Question: What is the value of the measurement in the image?
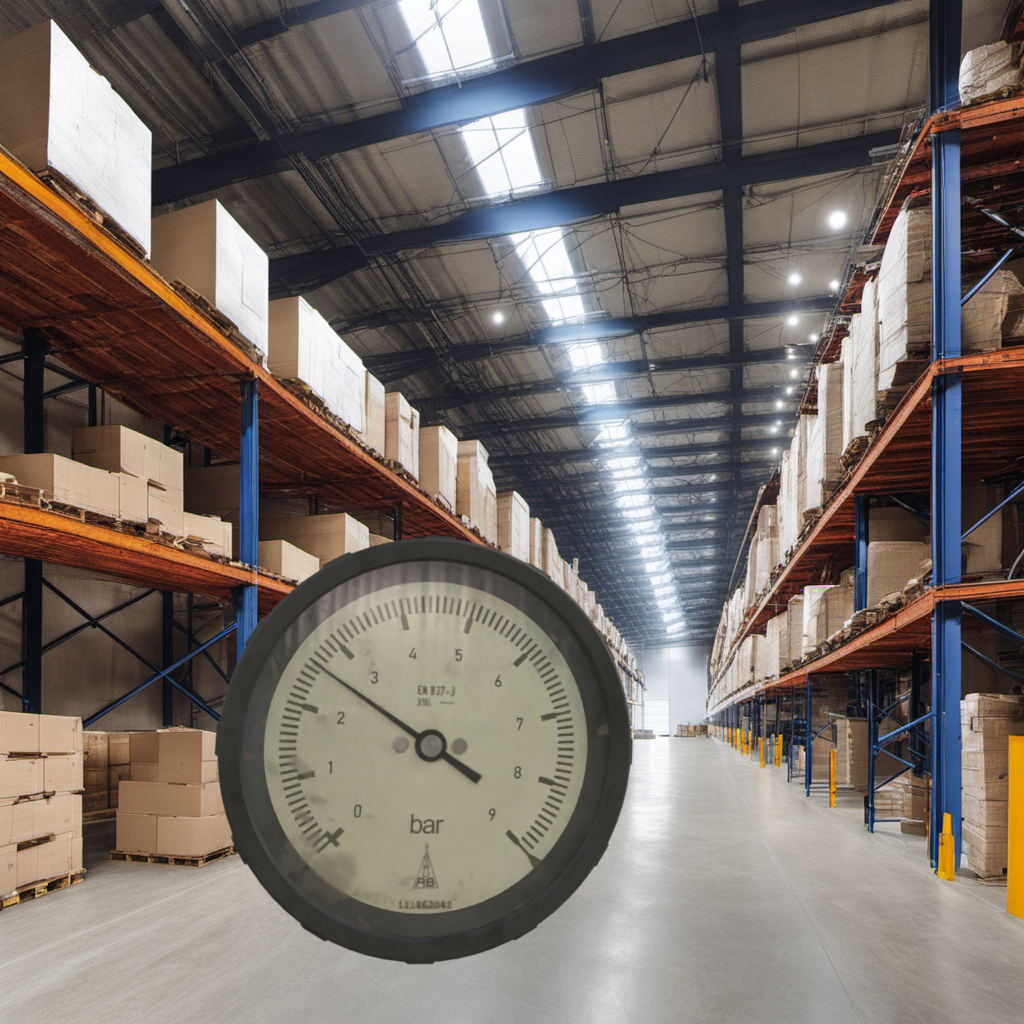
Answer: The result is 2.61
Question: What is the value range of the measurement in the image?
Answer: The range is from 0 to 8
Question: What is the minimum and maximum value range of this measurement?
Answer: The minimum value is 0 and the maximum value is 8